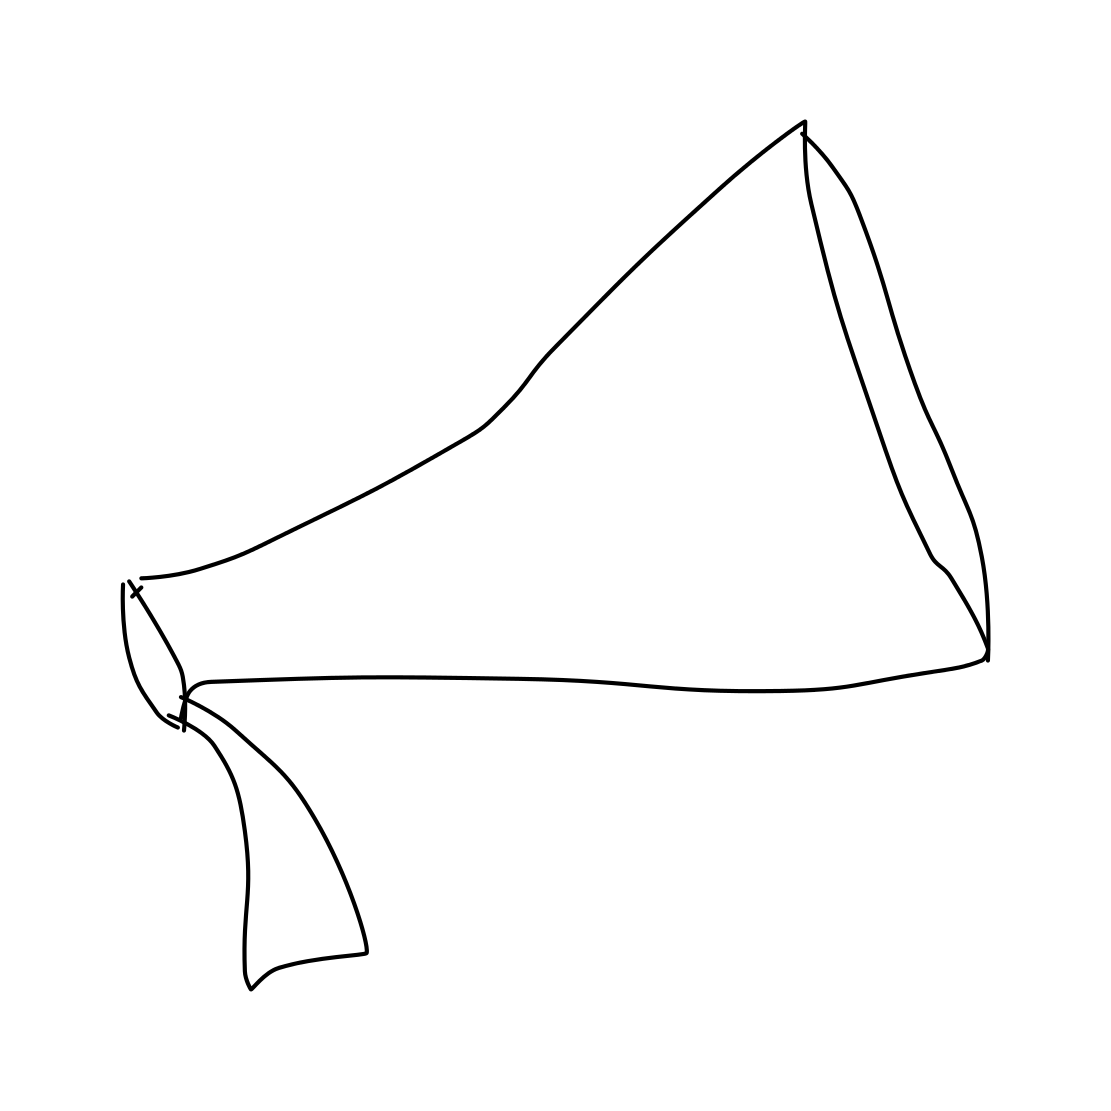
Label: megaphone